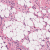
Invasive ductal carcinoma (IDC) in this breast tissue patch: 1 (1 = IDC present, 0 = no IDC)